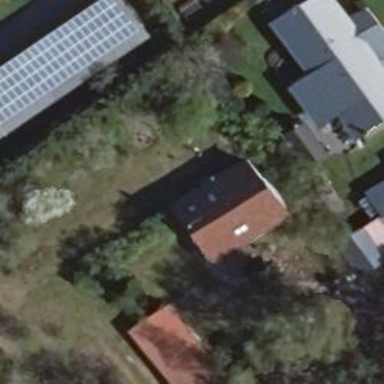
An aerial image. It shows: Residential building with gabled roof oriented along the building.